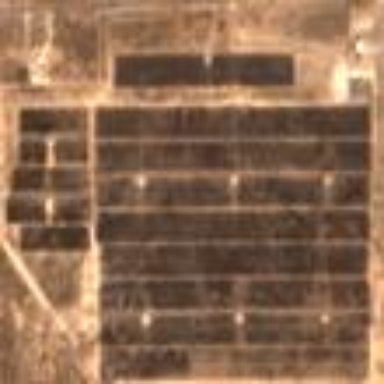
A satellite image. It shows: Solar power plant with photovoltaic technology generating electricity. The plant is enclosed by fence.